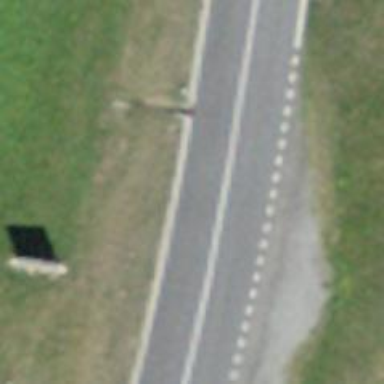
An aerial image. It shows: Primary road with asphalt surface.